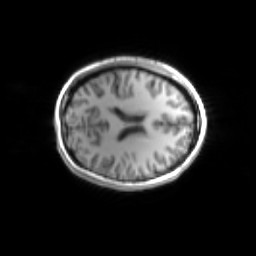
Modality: inplaneT1
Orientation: axial
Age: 29
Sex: female
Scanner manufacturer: siemens
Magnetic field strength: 3 T
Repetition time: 1.2 s
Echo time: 0.00251 s